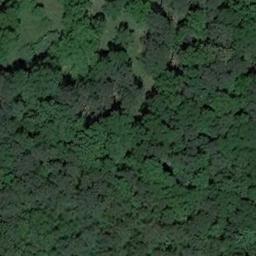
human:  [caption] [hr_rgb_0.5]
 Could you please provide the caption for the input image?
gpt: A dense mixed dark green and light green forest .

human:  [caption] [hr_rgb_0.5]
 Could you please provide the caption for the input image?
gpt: The forest has a lot of dense green trees of different color depths .

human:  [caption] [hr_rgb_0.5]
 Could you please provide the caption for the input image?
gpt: The forest is full of green trees .

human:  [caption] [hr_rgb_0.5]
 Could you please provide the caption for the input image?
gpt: There are three paths in this forest .

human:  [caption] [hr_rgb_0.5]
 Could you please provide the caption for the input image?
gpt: A dense forest with many green trees .